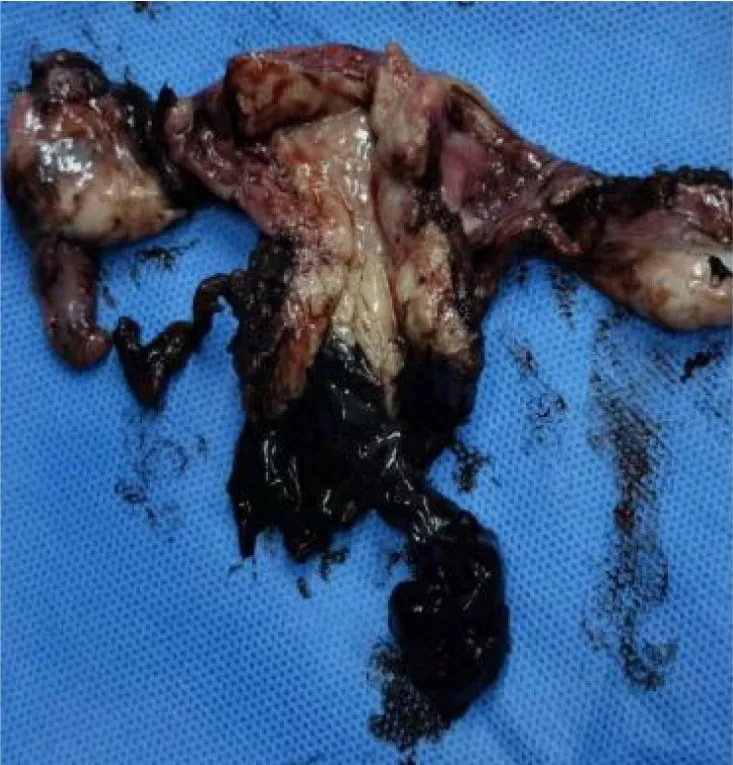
Surgical specimen.
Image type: pathology (fish)